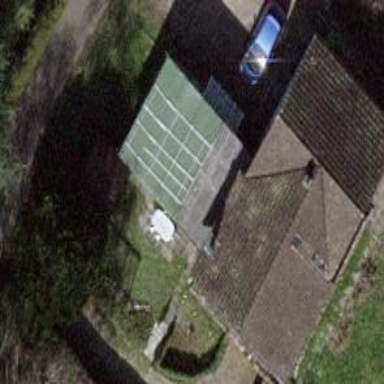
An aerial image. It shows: Garage building.